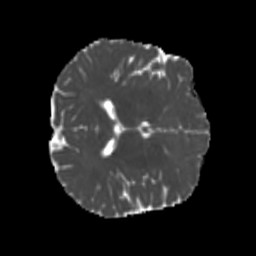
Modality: MD
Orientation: axial
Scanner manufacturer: siemens
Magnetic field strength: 3 T
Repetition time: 4 s
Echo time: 0.0594 s